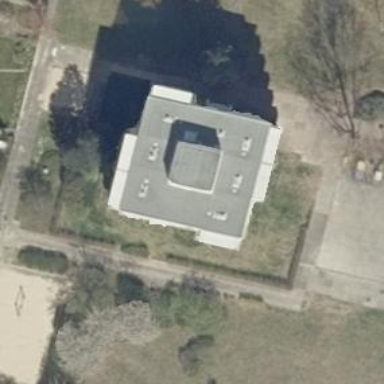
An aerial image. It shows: Flat-roofed apartment building.